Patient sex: M
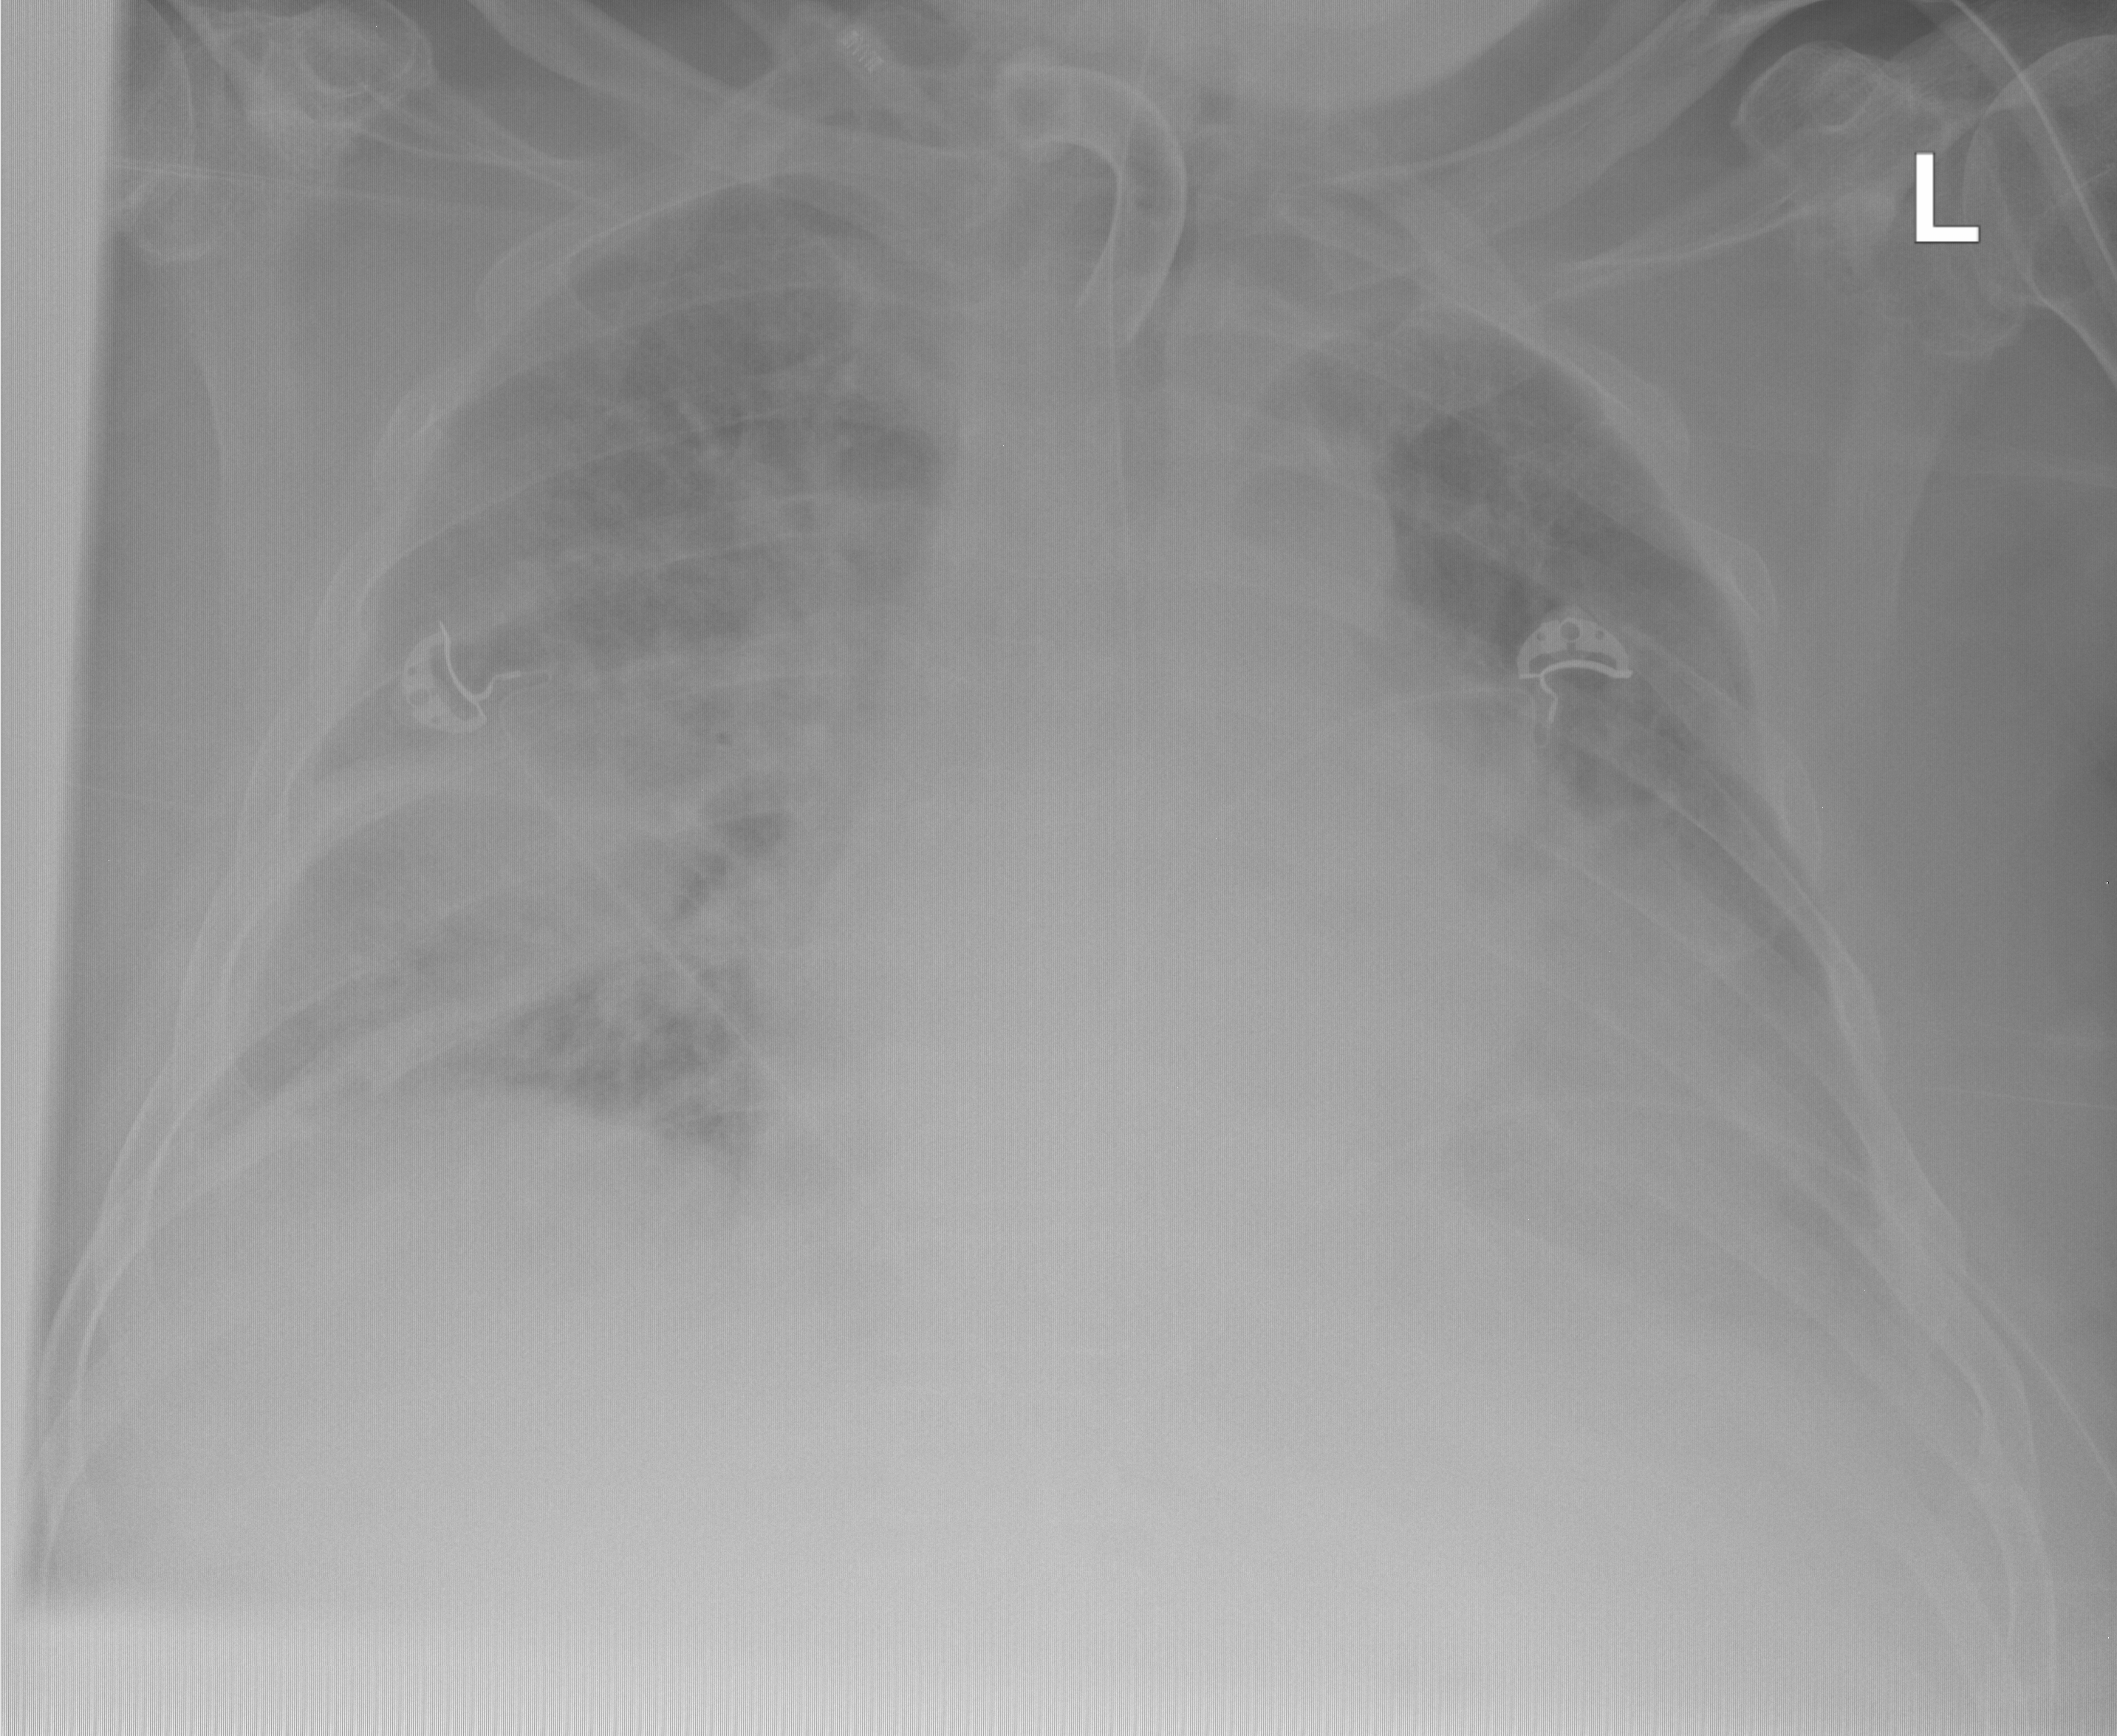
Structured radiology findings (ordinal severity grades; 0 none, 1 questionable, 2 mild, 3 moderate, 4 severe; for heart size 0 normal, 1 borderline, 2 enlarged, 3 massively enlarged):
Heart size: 3
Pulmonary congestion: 3
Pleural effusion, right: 2
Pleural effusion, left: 2
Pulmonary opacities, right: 2
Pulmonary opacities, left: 2
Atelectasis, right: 2
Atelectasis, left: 2